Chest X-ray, AP view. Patient: 15 years old, sex M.
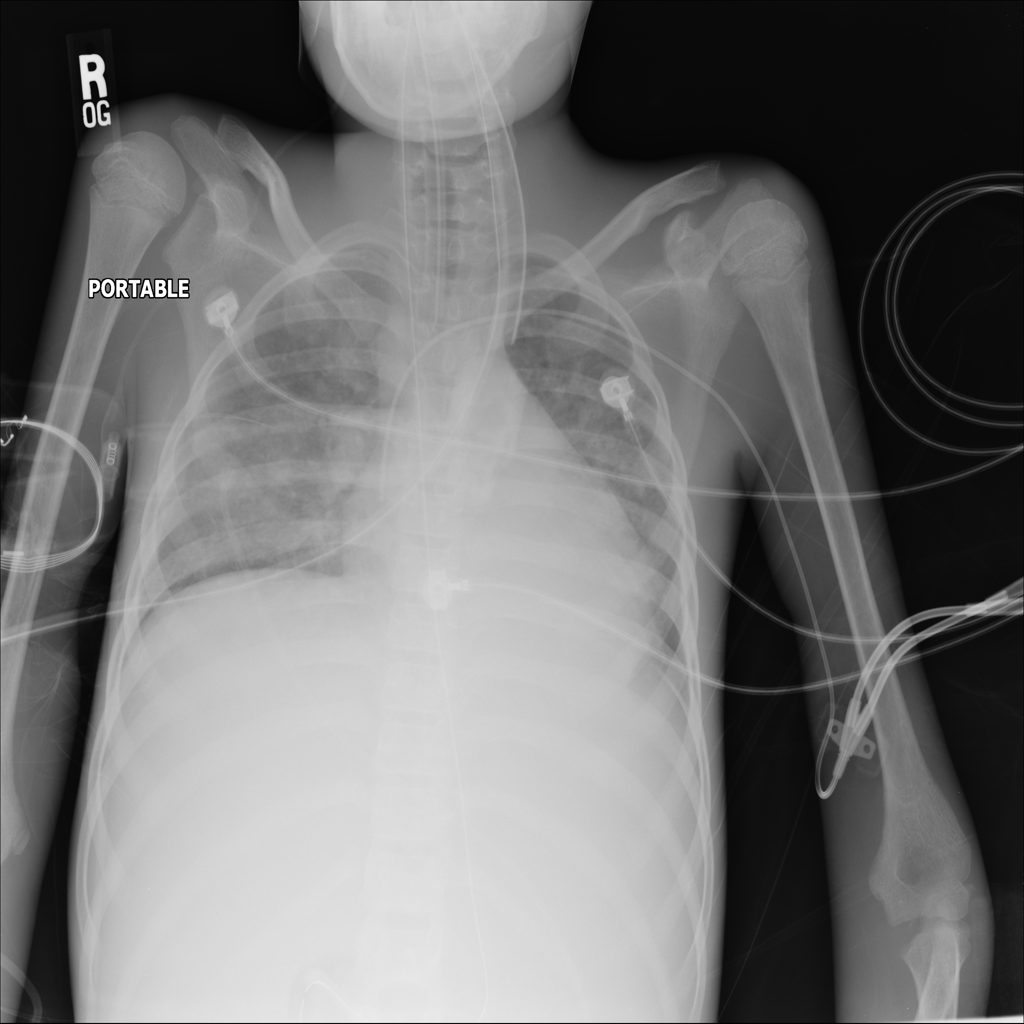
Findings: No Finding